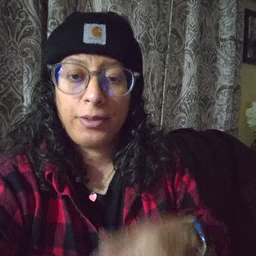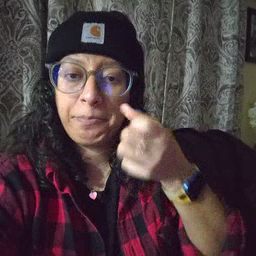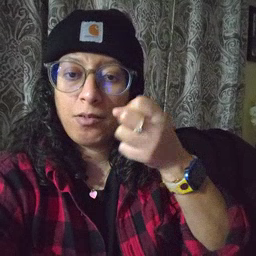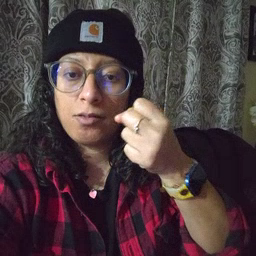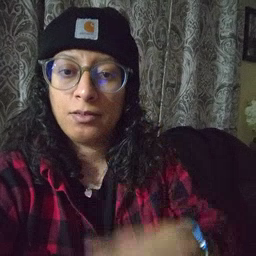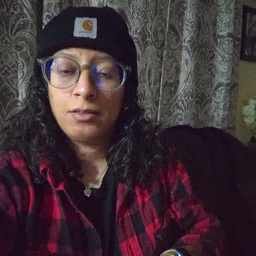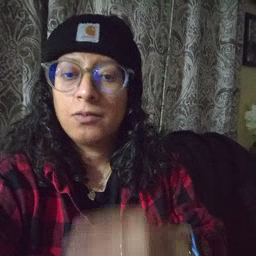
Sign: milk